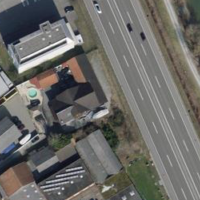
EUNIS habitat code: 57
Species observed at this site:
Portulaca oleracea